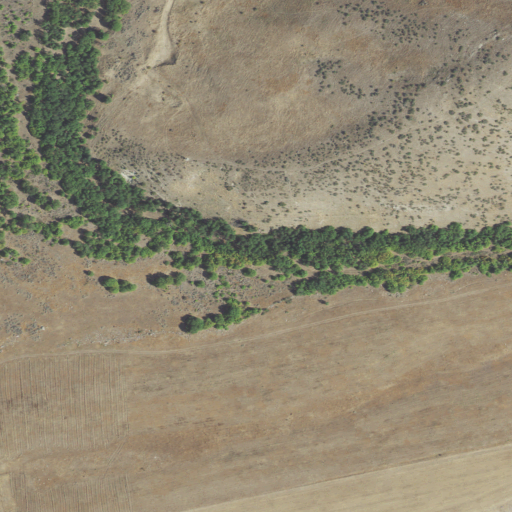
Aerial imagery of valley in Utah named Oxkiller Hollow containing shrub, woody wetlands, cultivated crops, pasture, and herbaceous wetlands